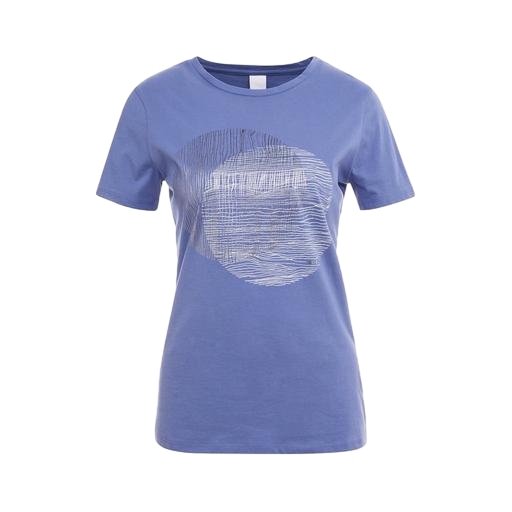
blue graphic t-shirt, blue printed t-shirt, blue graphic tee, white background